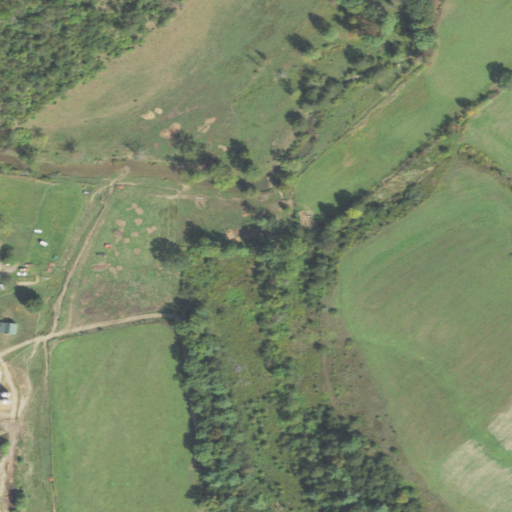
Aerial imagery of valley in Pennsylvania named Pine Lick Hollow containing pasture, mixed forest, deciduous forest, cultivated crops, open development, evergreen forest, medium intensity development, and low intensity development